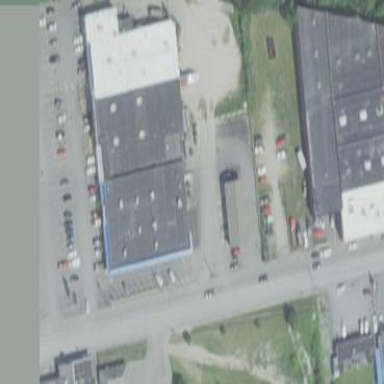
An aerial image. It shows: Parking area.